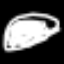
Label: frog